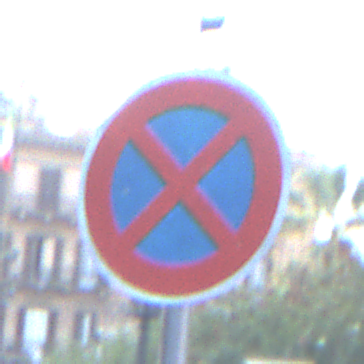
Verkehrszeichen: AbsolutesHalteverbot
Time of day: SunriseSunset
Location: Outdoor (Urban)
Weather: PartlyCloudy
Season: NotSpecified
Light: Natural